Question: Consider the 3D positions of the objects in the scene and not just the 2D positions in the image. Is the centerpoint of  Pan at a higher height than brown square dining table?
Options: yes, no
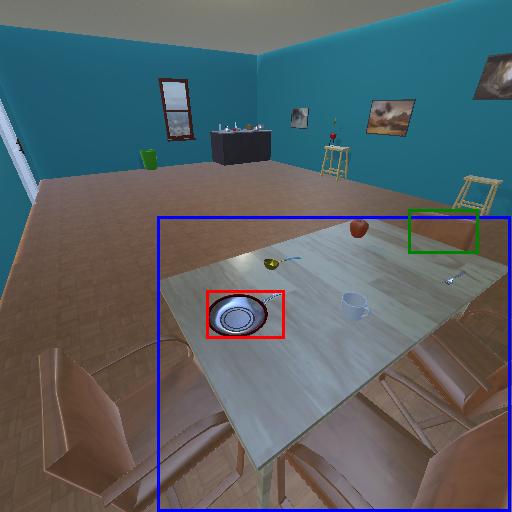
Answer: yes